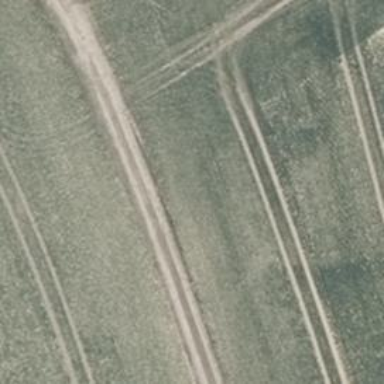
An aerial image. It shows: Track road with grade4 tracktype.